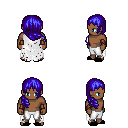
a pixel art fantasy rpg character, male body template, human, dark skin, white tattered cape, white pants, blue right-swept hairstyle, cloth bracers, black slippers, four views (front, back, left, right), 2x2 character sprite sheet, small pixel art, hard edges, no anti-aliasing